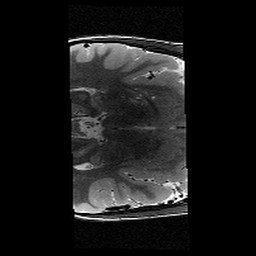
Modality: T2w
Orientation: axial
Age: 12
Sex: male
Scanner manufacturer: siemens
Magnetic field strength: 3 T
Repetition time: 9.23 s
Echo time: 0.067 s